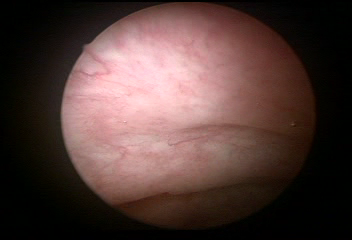
Modality: WLC
Class: Normal mucosa
Bladder cancer association: No